Question:
I want that 'CardView', contains Name and First letter of the name in the circle. Just like the contact on our phone.
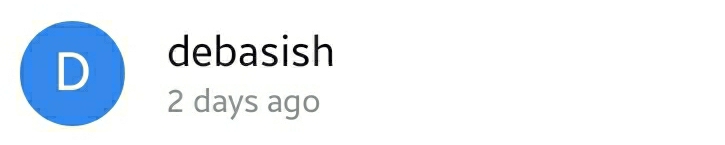
Answer: You can just use the Material Components Library:
'''
<androidx.cardview.widget.CardView
android:layout_width="match_parent"
android:layout_height="wrap_content"
..>
<TextView
android:id="@+id/textview"
android:layout_width="64dp"
android:layout_height="64dp"
android:gravity="center"
android:textSize="30sp"
android:text="D"
/>
</androidx.cardview.widget.CardView>
'''
Then in your code you can apply a 'MaterialShapeDrawable':
'''
TextView textView = findViewById(R.id.textview);
ShapeAppearanceModel shapeAppearanceModel = new ShapeAppearanceModel()
.toBuilder()
.setAllCorners(new RoundedCornerTreatment()).setAllCornerSizes(new RelativeCornerSize(0.5f))
.build();
MaterialShapeDrawable shapeDrawable = new MaterialShapeDrawable(shapeAppearanceModel);
shapeDrawable.setFillColor(ContextCompat.getColorStateList(this,R.color....));
ViewCompat.setBackground(textView,shapeDrawable);
'''
The 'RelativeCornerSize(0.5f)' apply rounded corners with size='50%'. In this way the view becomes a circle.
<URL>
Just a note about 'new RelativeCornerSize(0.5f)': It changed in '1.2.0-beta01'. Before it was 'new RelativeCornerSize(50)'.